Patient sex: F
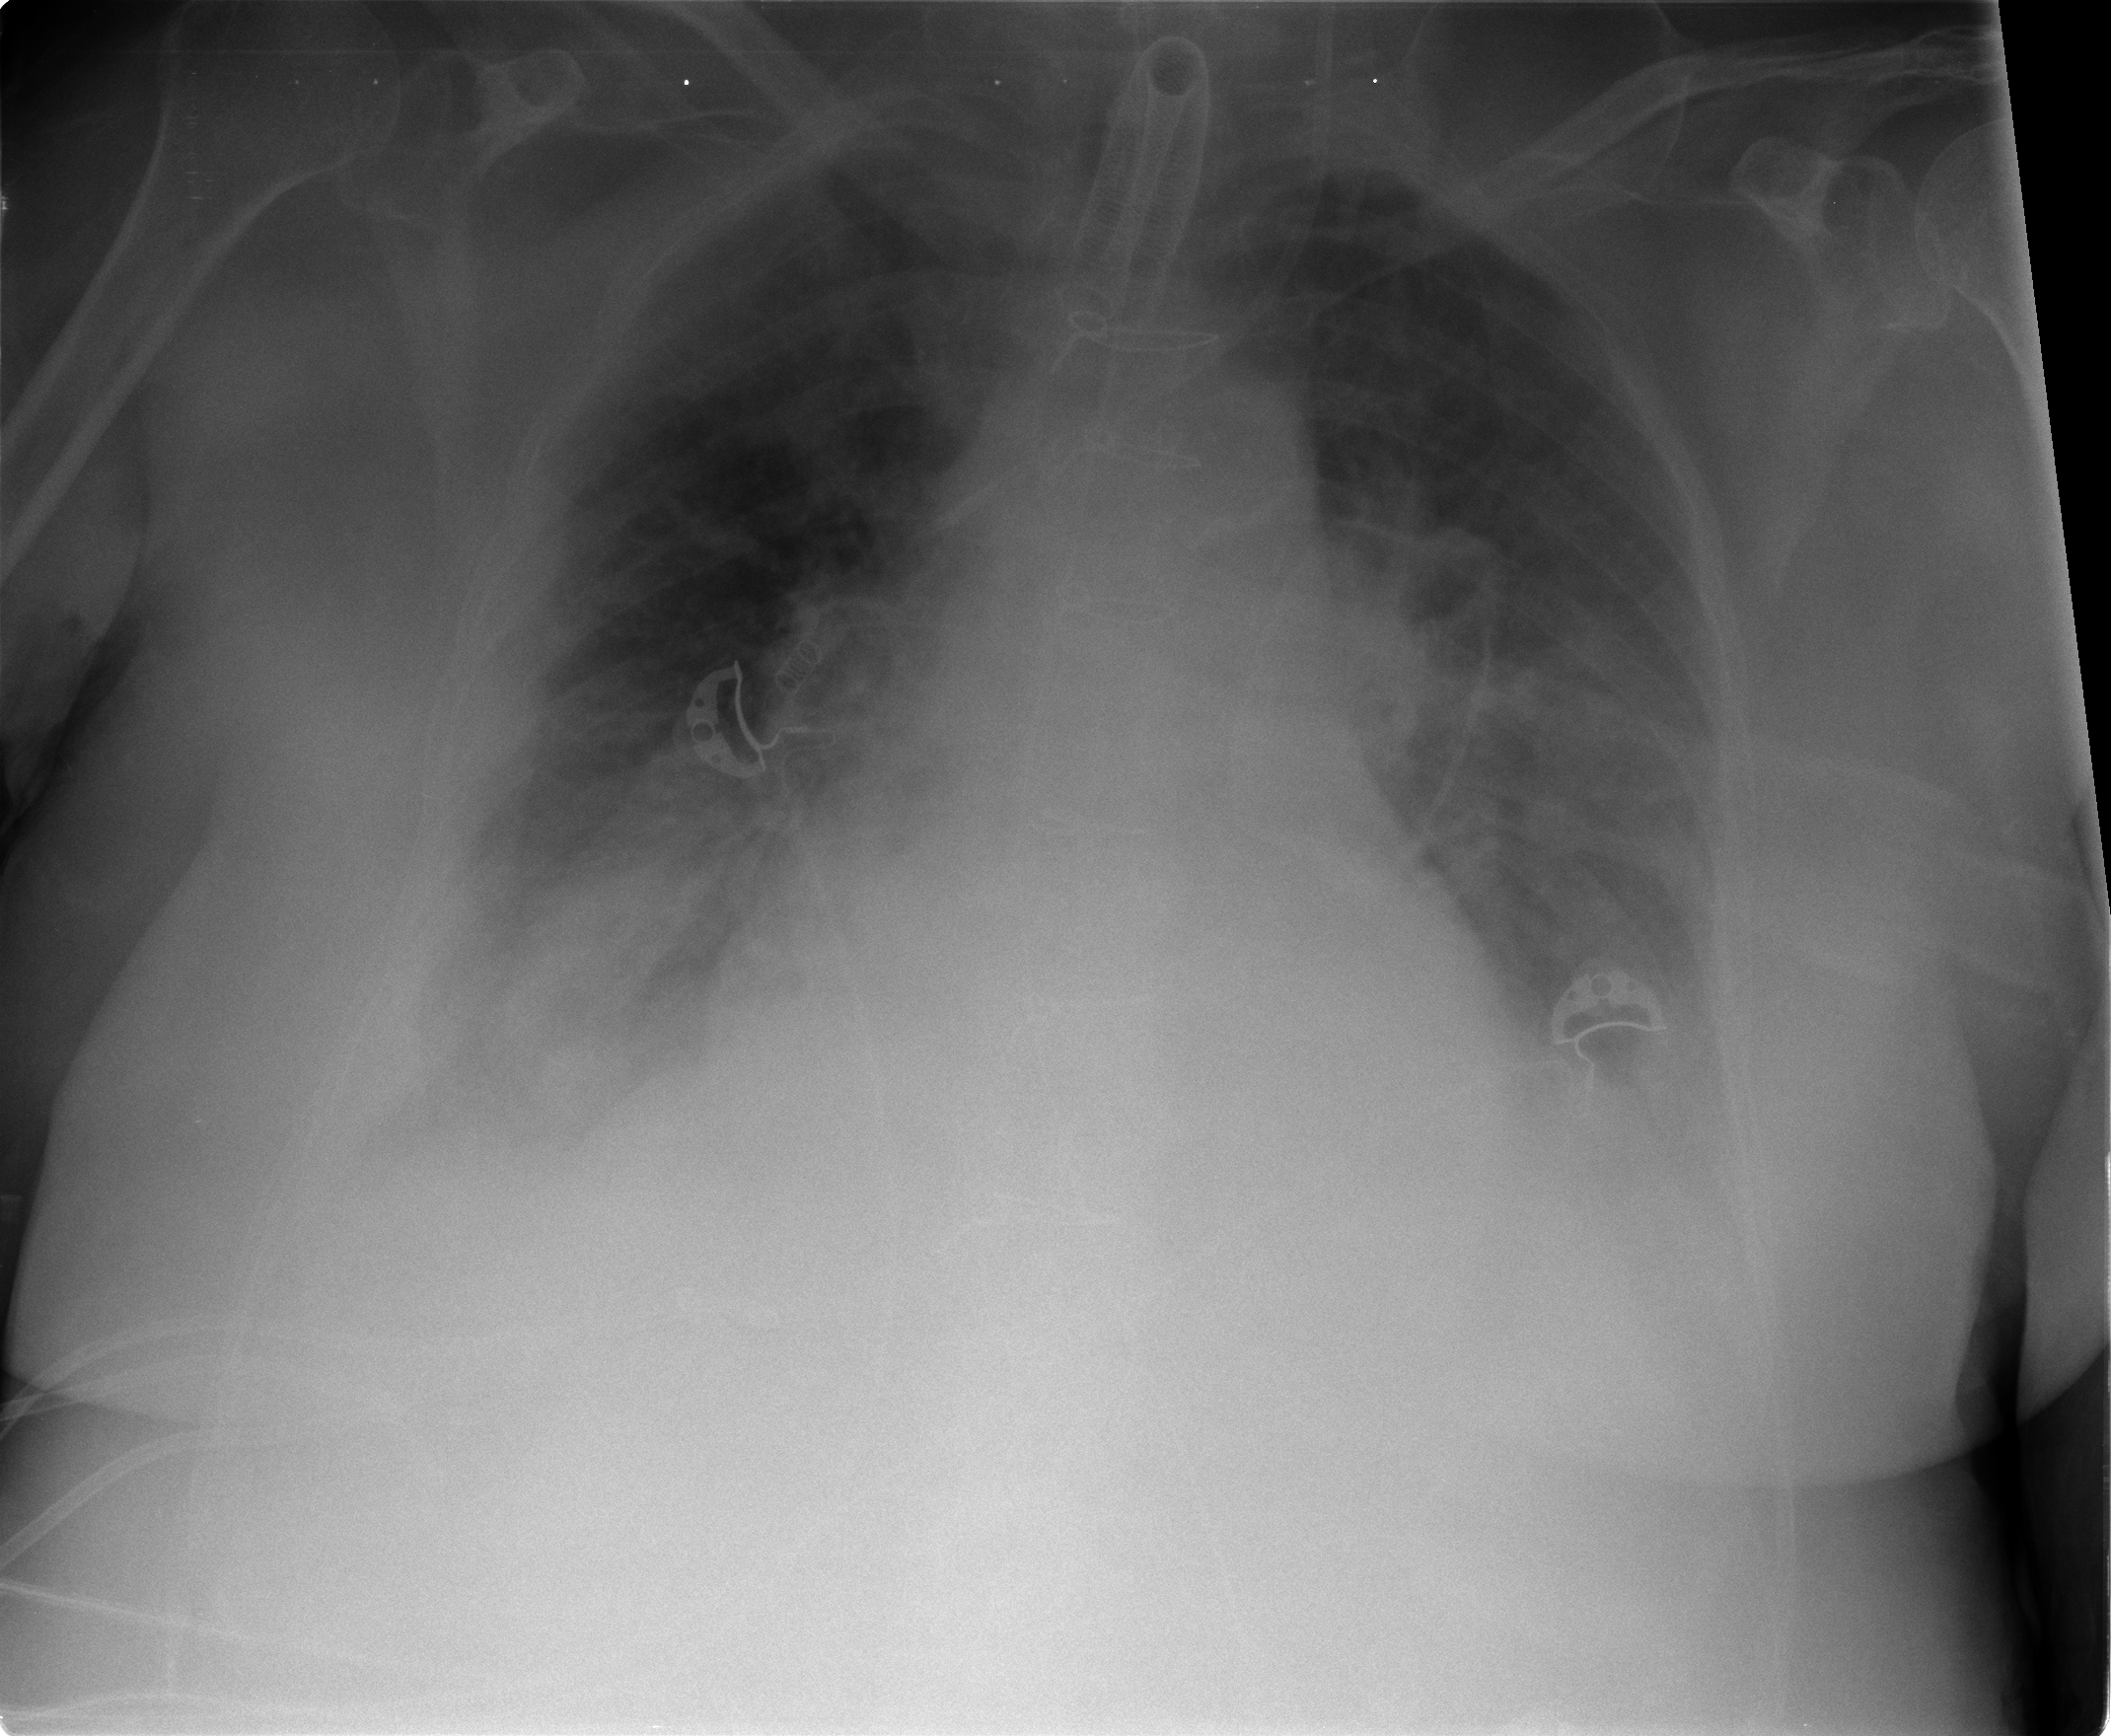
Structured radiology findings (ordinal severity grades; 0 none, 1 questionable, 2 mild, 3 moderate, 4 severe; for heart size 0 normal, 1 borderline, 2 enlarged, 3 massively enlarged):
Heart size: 2
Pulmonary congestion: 2
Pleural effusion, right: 3
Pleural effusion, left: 2
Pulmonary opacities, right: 2
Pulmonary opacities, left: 2
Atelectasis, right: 3
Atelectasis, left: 3